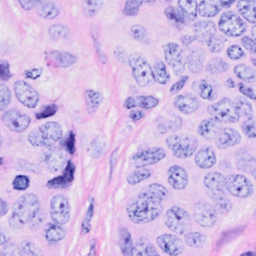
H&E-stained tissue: Breast